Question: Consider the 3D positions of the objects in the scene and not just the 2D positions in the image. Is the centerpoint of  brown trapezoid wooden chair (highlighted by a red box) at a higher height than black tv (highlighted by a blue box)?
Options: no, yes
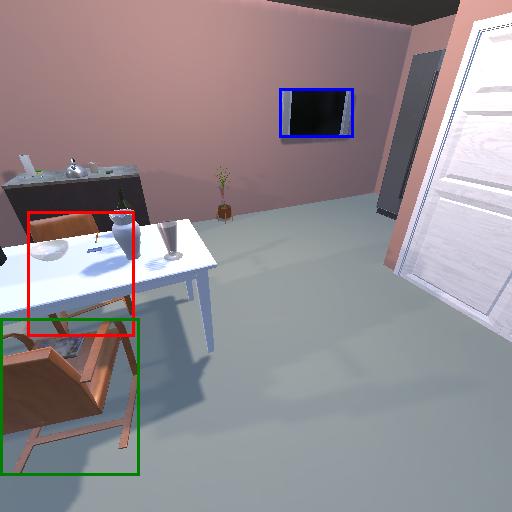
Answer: no